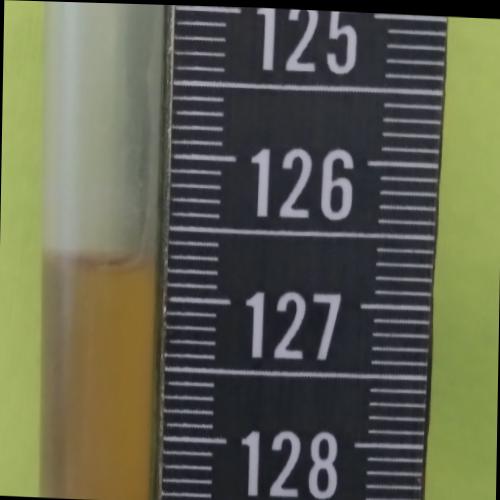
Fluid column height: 126.7 cm